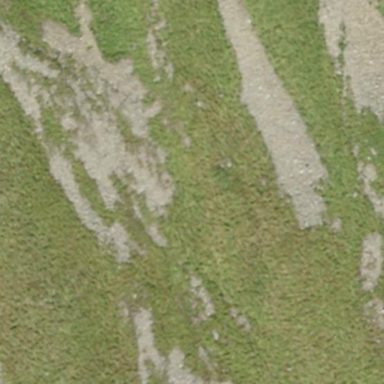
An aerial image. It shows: Picturesque grassland.